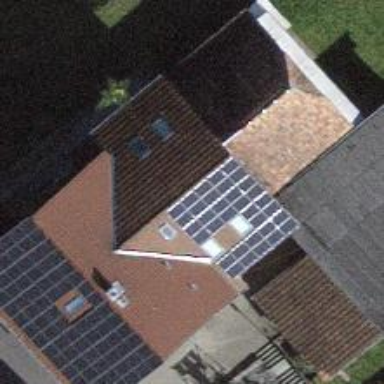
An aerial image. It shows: Solar photovoltaic panel generator.